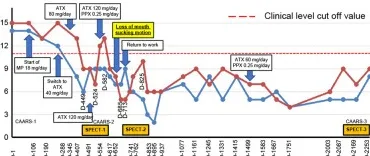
Course of treatment and objective/subjective parameters. HADS.
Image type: pathology (immunostaining)